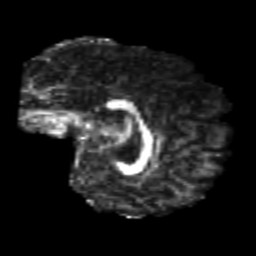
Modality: FA
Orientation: sagittal
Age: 24
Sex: female
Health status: healthy
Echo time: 0.074 s